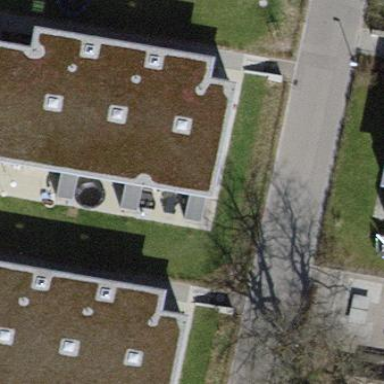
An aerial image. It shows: Flat-roofed building.